Question:
The class Chess has a method called 'knighMoves(int i, int j): Chess' with 'Chess' as the return type. Would the method header be
'''
public static Chess knightMoves(int i, int j)
{
return
}
'''
What would the return statement entail?
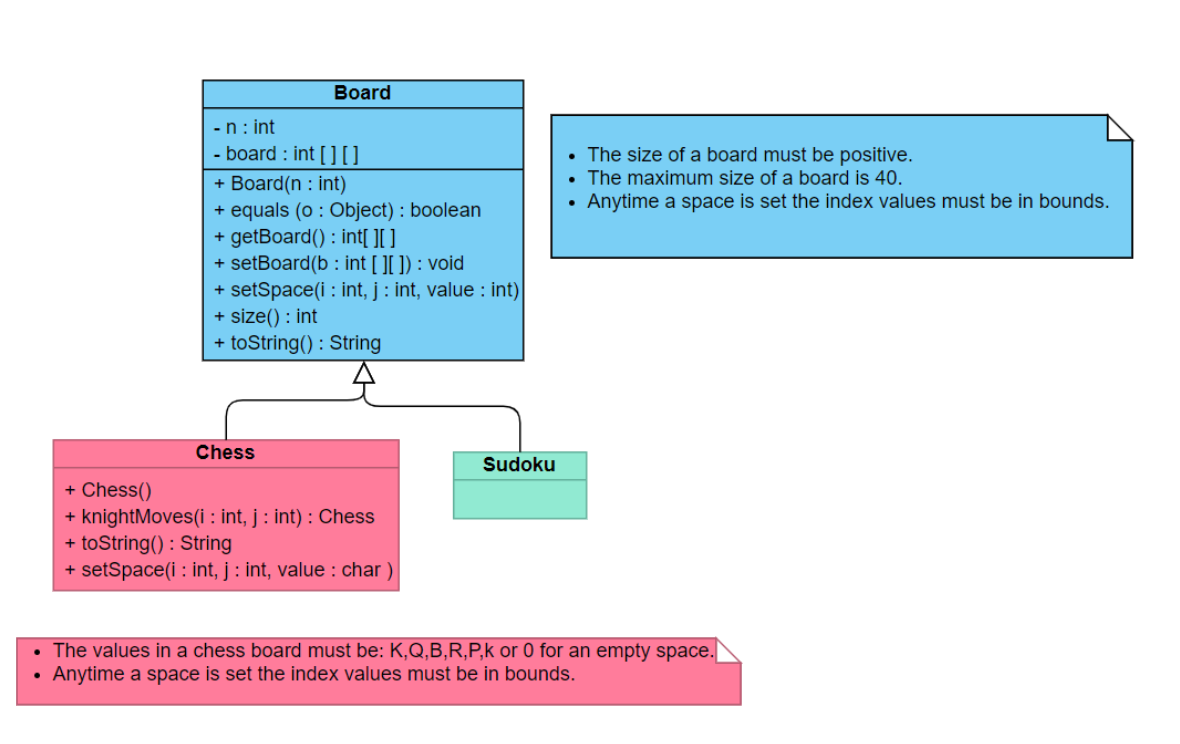
Answer: Your model tells us that the operation 'knightMoves()' is not static (static members should be underlined in the diagram), and it returns a 'Chess' object.
You may be confused because the return type is also the enclosing class. But this does not change anything. The java method would look like:
'''
public Chess knightMoves(int i, int j)
{
Chess game;
... // some code that would assign a value to game
// and or change its state
return game;
}
'''
or depending on your design intent:
'''
public Chess knightMoves(int i, int j)
{
... // some code that changes the current object
return this; // return enclosing object
}
'''